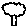
Label: tree